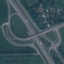
Land use / land cover class: Highway